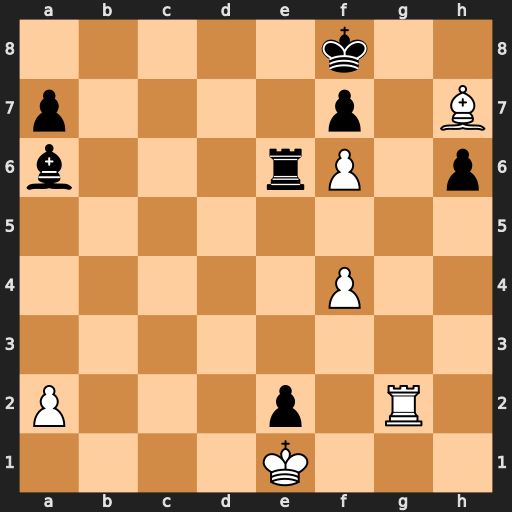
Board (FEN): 5k2/p4p1B/b3rP1p/8/5P2/8/P3p1R1/4K3
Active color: w
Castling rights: -
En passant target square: -
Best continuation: Rg8#